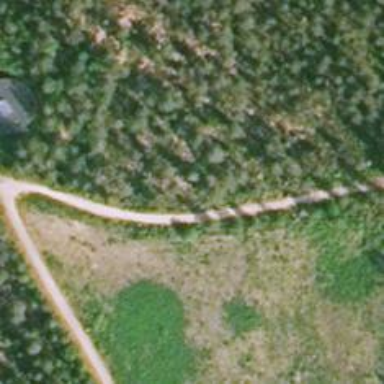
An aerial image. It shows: Excellent visible track road.